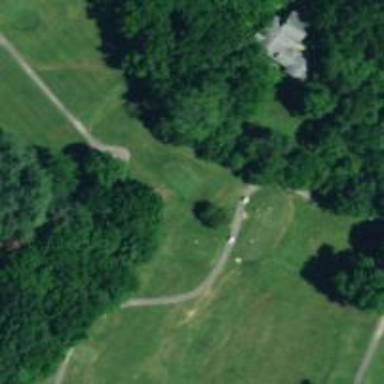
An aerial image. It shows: Golf tee.